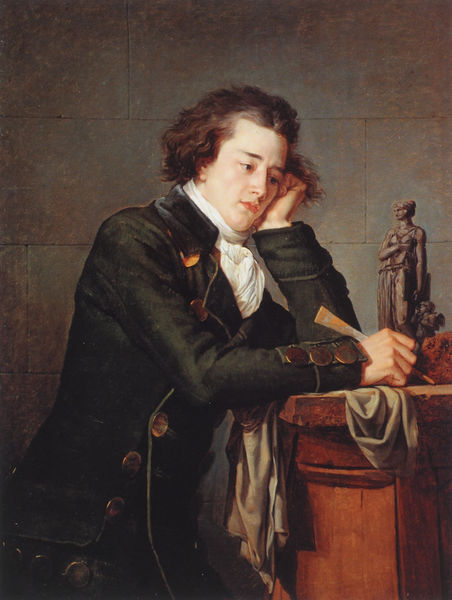
Titel: Denis-Antoine Chaudet
Künstler: Jean-Baptiste Desmarais
Institution: Privatsammlung
Schlagwörter: dunkel, gemälde, hand, kopf, mann, frisur, holz, schwarz, schal, tuch, jacke, wand, arm, barock, kragen, porträt, öl, figur, haare, schrank, schreibtisch, krawatte, dichter, nachdenklich, knöpfe, denker, tasche, statuette, stift, pult, aufgestützt, aufklärung, schreiber, rechtshänder, spanier